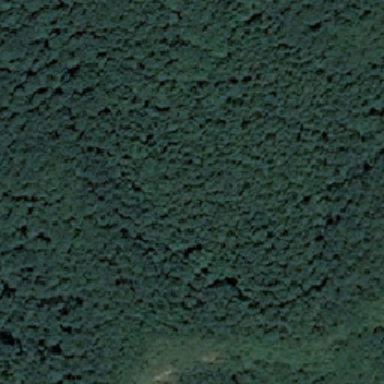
Part of the forest in it while many dark green plants and some bright green plants are lined up .